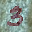
Label: 3